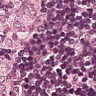
Metastatic tissue present: yes